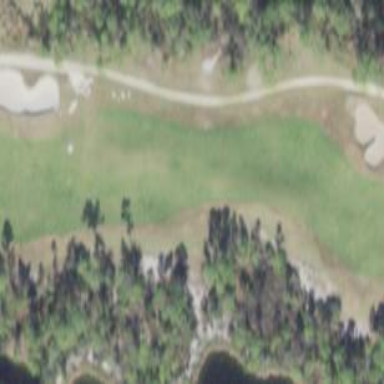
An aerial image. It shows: Grassy area designated as golf fairway.